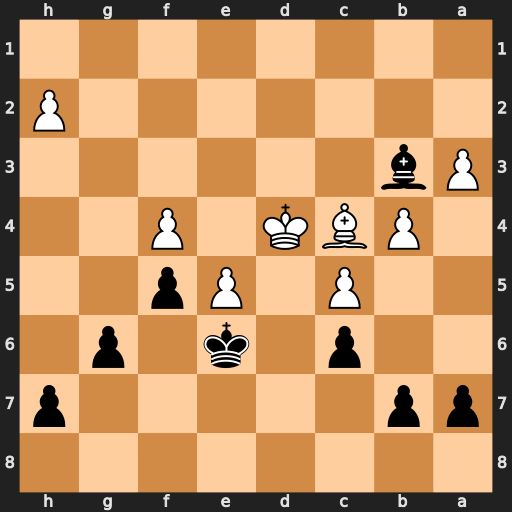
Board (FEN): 8/pp5p/2p1k1p1/2P1Pp2/1PBK1P2/Pb6/7P/8
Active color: b
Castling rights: -
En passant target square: -
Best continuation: Bxc4 Kxc4 g5 fxg5 Kxe5